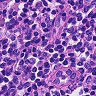
Metastatic tissue present: no